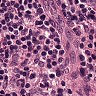
Metastatic tissue present: no